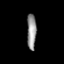
Tissue: lung
Cell type: Others
Senescence score: 0.2081
Nuclear area (px): 324
Mean DAPI intensity: 148.54